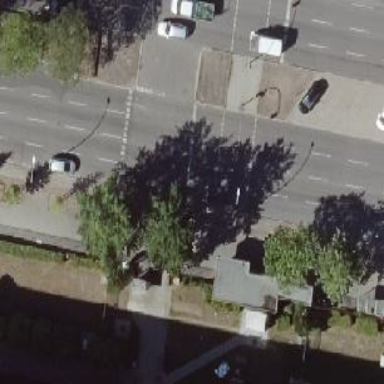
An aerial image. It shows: Road with traffic signals at the crossing.